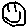
Label: smiley face